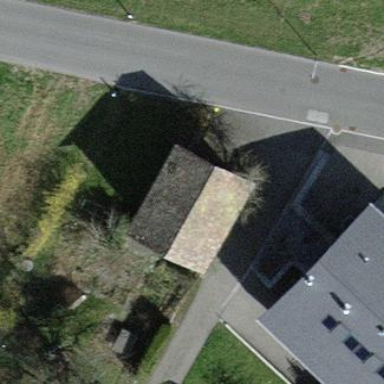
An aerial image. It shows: Garage.